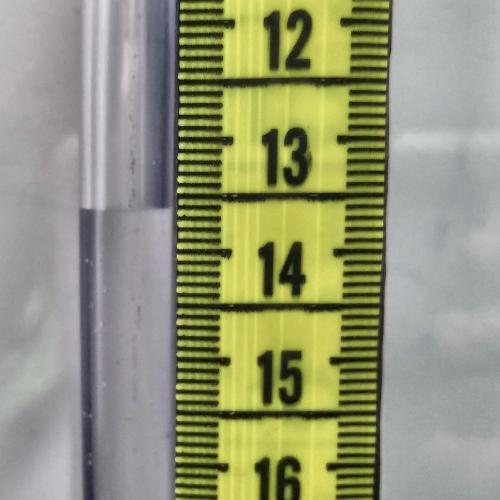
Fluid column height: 13.6 cm